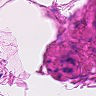
Metastatic tissue present: no